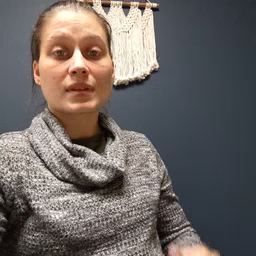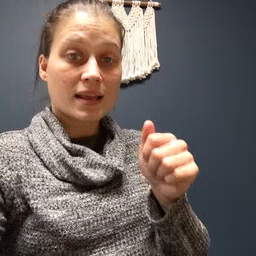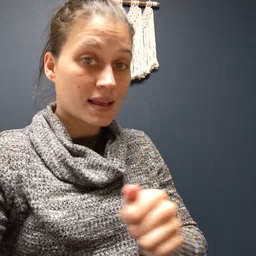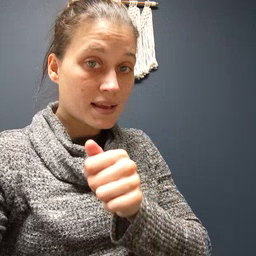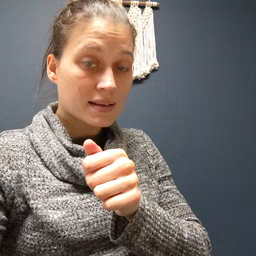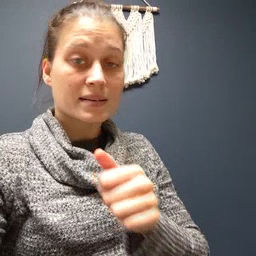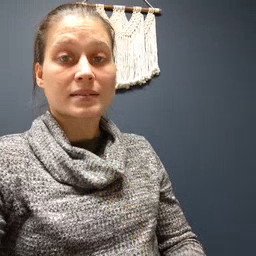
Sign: hide